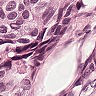
Metastatic tissue present: yes